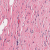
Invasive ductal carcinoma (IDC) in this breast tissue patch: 0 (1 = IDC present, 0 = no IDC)